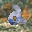
Label: 2